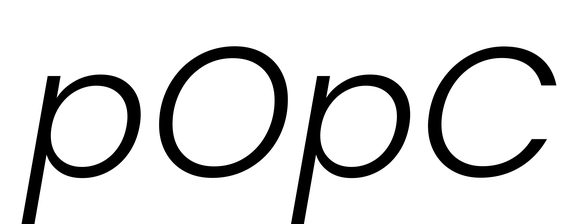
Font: Poppins-LightItalic